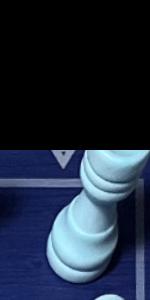
Label: Rook_White